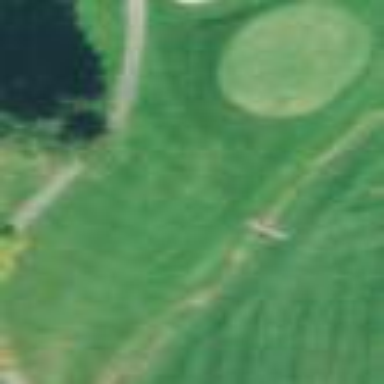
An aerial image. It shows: Golf fairway surrounded by grass.